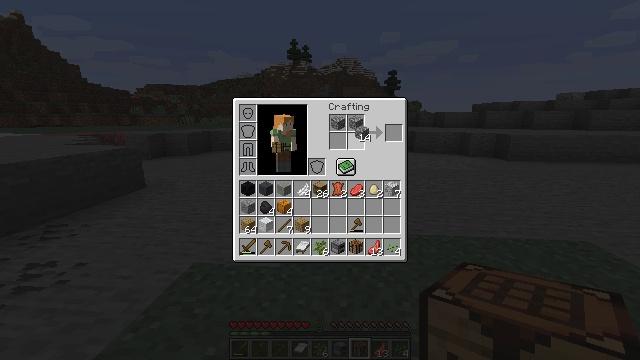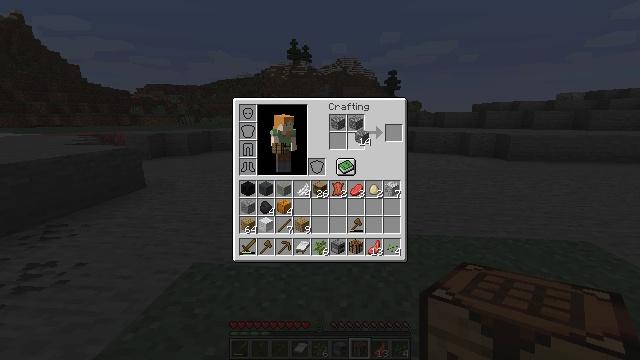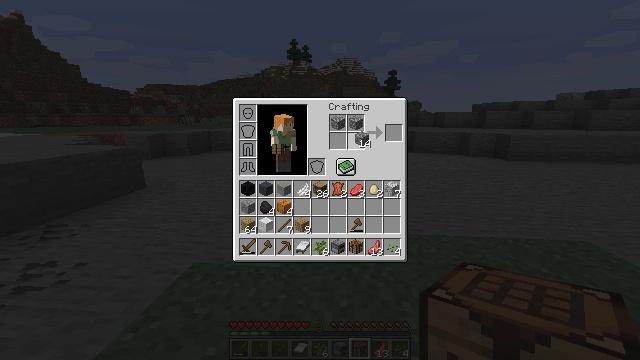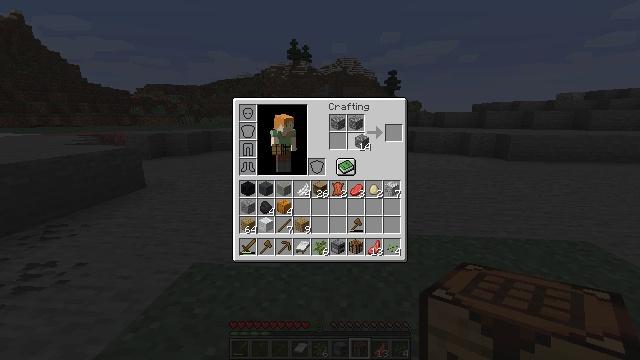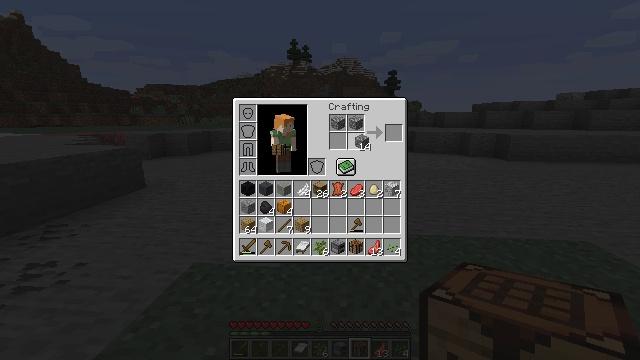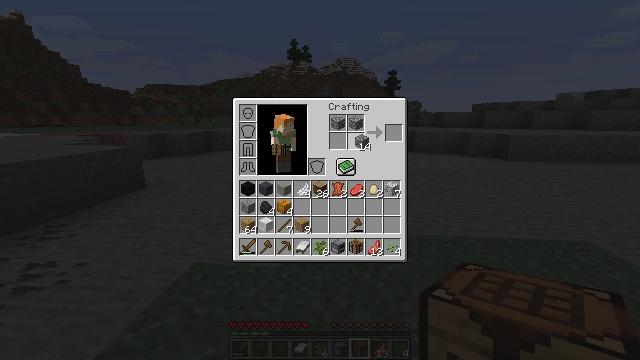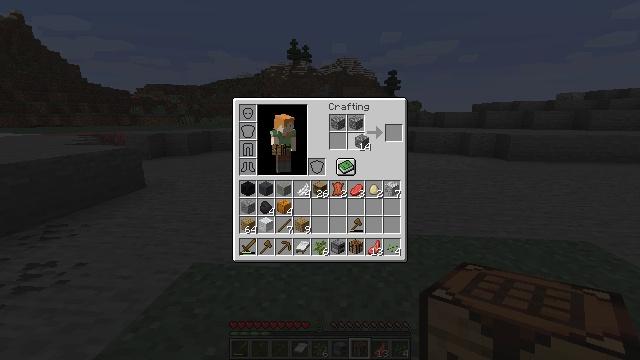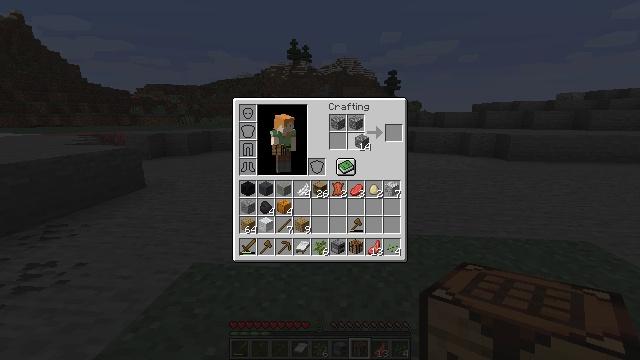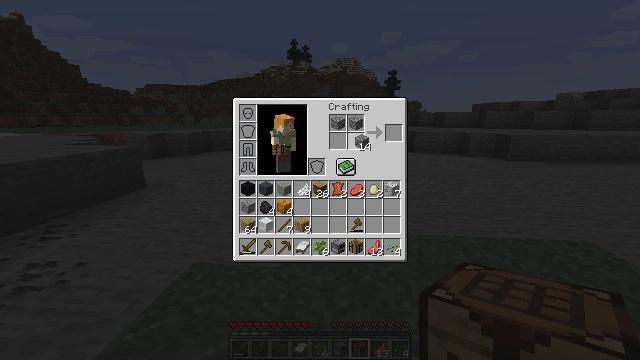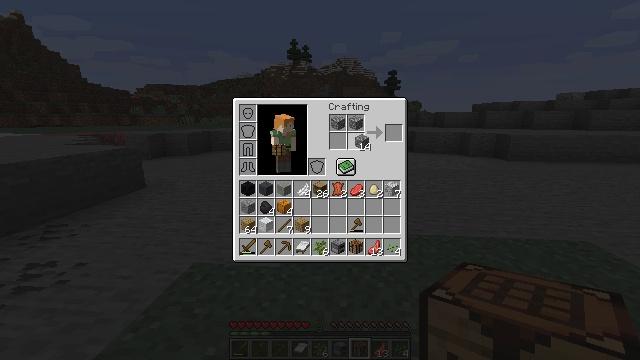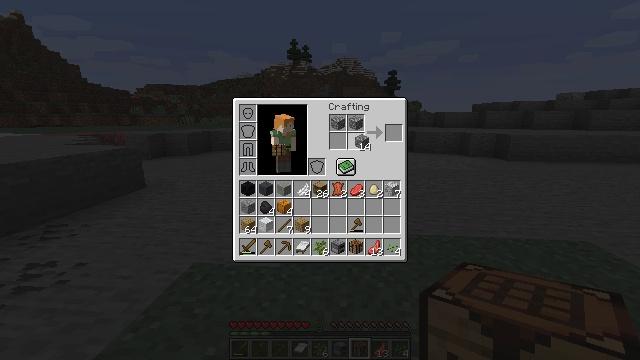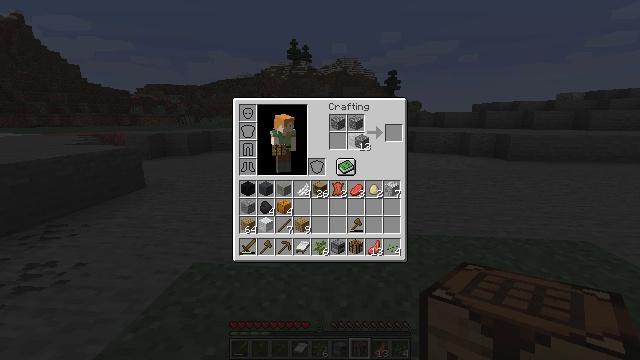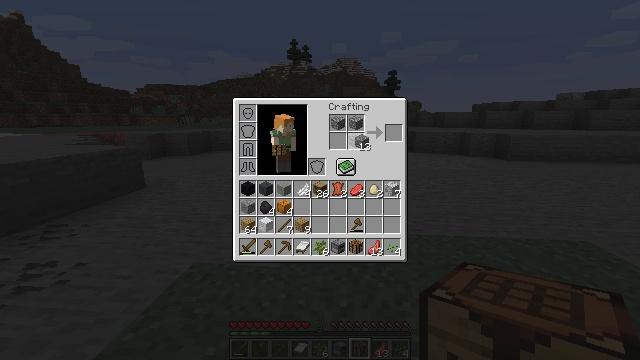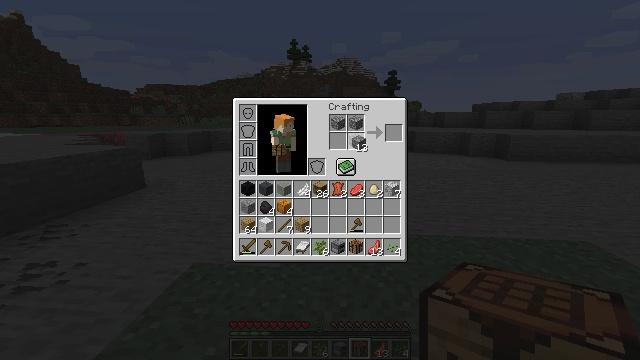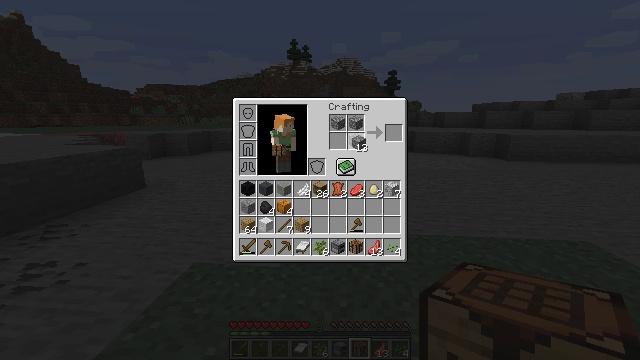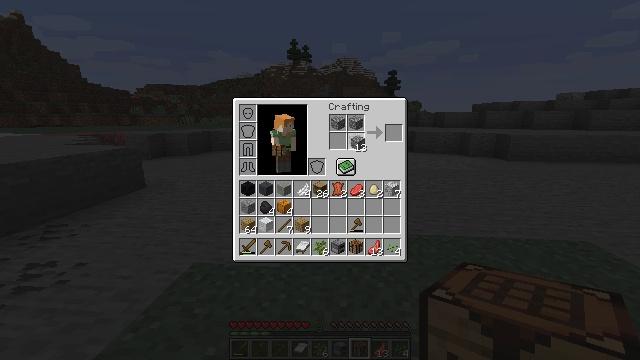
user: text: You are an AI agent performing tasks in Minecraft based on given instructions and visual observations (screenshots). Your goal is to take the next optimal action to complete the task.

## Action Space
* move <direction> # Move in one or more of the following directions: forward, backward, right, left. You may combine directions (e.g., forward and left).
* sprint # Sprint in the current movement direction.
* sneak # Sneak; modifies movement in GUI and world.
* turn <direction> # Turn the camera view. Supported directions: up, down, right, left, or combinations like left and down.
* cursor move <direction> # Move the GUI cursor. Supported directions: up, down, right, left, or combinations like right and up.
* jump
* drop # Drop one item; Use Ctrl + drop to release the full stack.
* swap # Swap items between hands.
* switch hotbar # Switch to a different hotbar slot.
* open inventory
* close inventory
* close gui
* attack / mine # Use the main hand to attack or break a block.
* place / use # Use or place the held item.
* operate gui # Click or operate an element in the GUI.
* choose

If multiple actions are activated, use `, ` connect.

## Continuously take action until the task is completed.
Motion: motion action
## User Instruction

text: Use the crafting table to create polished diorite.
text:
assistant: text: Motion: no_op
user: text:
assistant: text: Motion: no_op
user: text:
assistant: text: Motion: no_op
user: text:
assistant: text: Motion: no_op
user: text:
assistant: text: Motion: no_op
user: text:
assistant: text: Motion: no_op
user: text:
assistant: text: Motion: no_op
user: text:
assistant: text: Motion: no_op
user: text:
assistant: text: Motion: choose
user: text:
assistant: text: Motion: choose
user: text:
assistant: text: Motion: no_op
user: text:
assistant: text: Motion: no_op
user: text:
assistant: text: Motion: no_op
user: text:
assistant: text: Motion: no_op
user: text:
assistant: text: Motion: no_op
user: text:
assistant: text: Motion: no_op
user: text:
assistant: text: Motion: no_op
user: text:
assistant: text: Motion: no_op
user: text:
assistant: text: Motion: no_op
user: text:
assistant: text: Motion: cursor move left
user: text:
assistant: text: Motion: no_op
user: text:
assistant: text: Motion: no_op
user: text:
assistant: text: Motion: no_op
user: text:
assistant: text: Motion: no_op
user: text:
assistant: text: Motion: no_op
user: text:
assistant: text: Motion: no_op
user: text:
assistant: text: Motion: no_op
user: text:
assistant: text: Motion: choose
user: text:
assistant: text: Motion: choose
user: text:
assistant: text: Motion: choose